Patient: sex M, age 72
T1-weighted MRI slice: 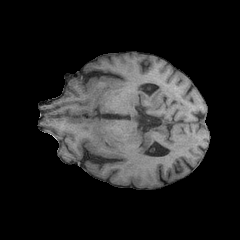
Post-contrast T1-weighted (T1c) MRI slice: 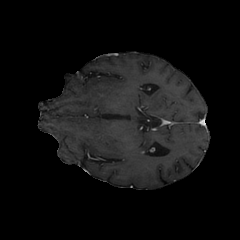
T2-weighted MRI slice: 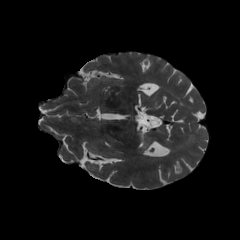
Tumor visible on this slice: yes
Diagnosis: Glioblastoma, IDH-wildtype
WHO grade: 4